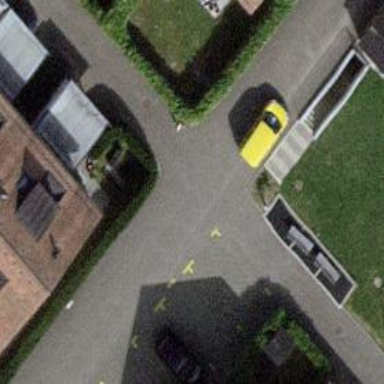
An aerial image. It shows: Driveway on living street.